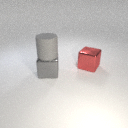
large gray metal cube in front of large red metal cube